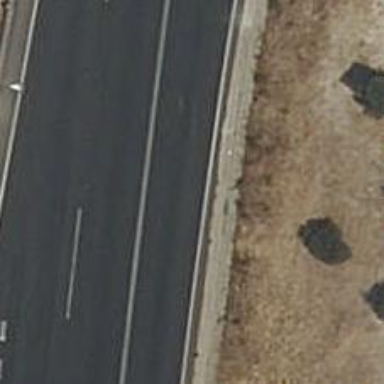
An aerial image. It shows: Motorway link.